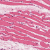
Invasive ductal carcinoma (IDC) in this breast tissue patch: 0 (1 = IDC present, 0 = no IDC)